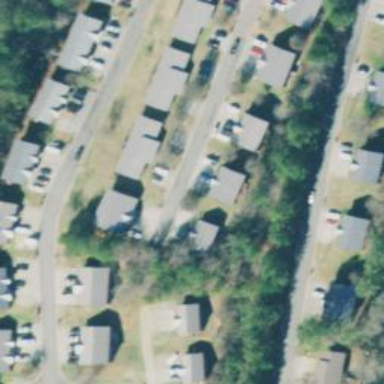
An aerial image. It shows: Residential road.